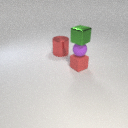
small purple rubber sphere below small green metal cube